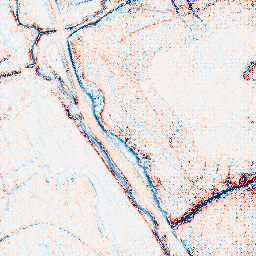
Category: edge_preserving
Decomposition family: anisotropic_diffusion
Decomposition parameters: iterations: 10
kappa: 50
gamma: 0.2
Upsampling method: regularized
Upsampling parameters: scale: 4
lambda_reg: 0.1
Upsampling scale: 4